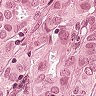
Metastatic tissue present: yes